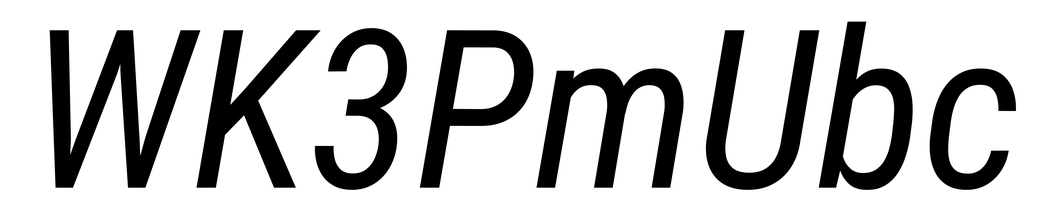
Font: Roboto-Italic_Condensed_Italic